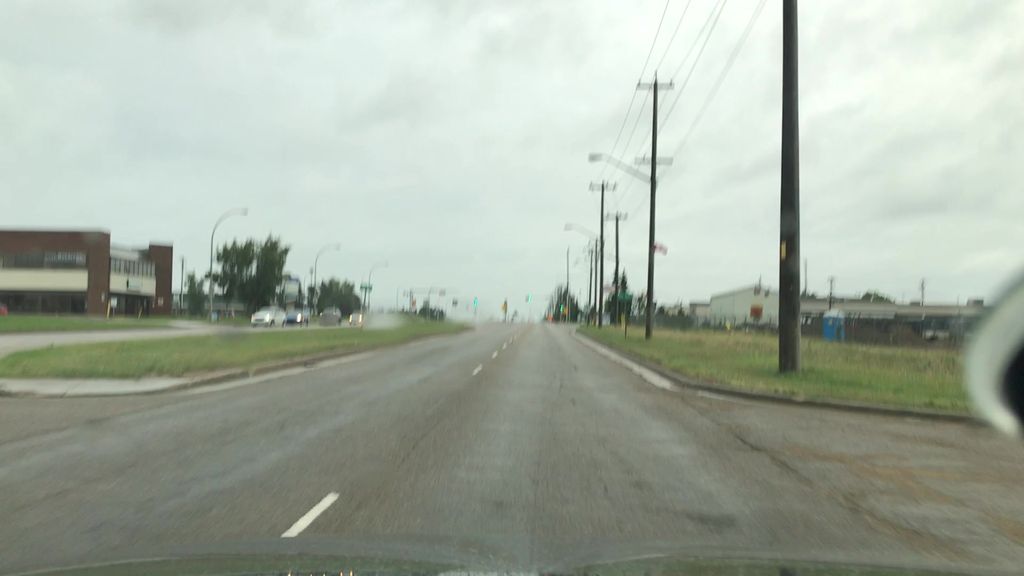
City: edmonton